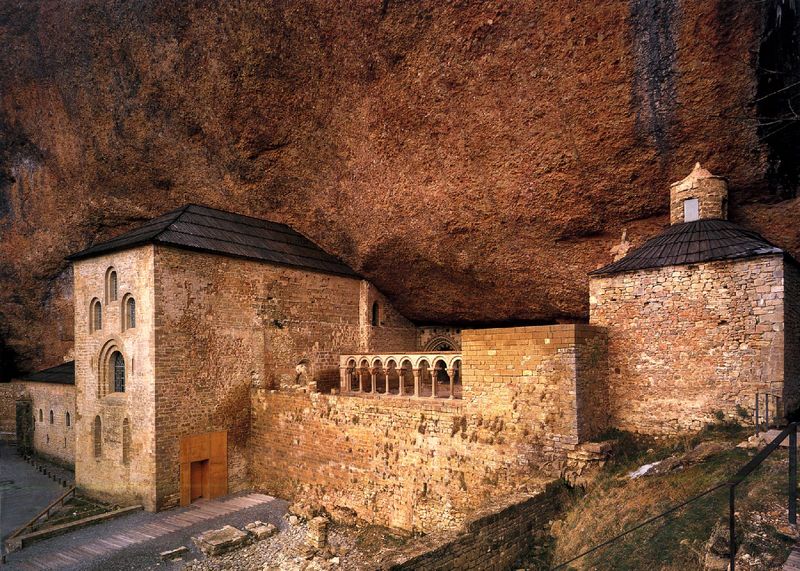
Titel: San Juan de la Pena, Aragón
Standort: Huesca, S. Juan de la Pena (EU - E - Aragonien)
Schlagwörter: berg, felsen, gemälde, braun, fenster, holz, tür, dach, gebäude, gras, rot, schloss, zaun, stein, steine, kirche, höhle, turm, garten, bogen, abhang, fels, felswand, hang, mauer, ziegel, hof, türe, geländer, granit, foto, bögen, eingang, erker, ruine, burg, mauerwerk, mauern, kapelle, viadukt, schindeln, schindel, kreuzgang, romanisch, rundbogenfenster, bogengang, felsenkirche, handlauf, basalt, in den fels gebaut, mehrere gebäude im fels